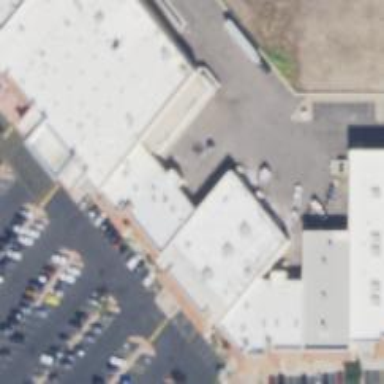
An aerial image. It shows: Restaurant in building.